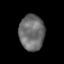
Tissue: skin
Cell type: Epithelial cells
Senescence score: 0.9464
Nuclear area (px): 877
Mean DAPI intensity: 109.422